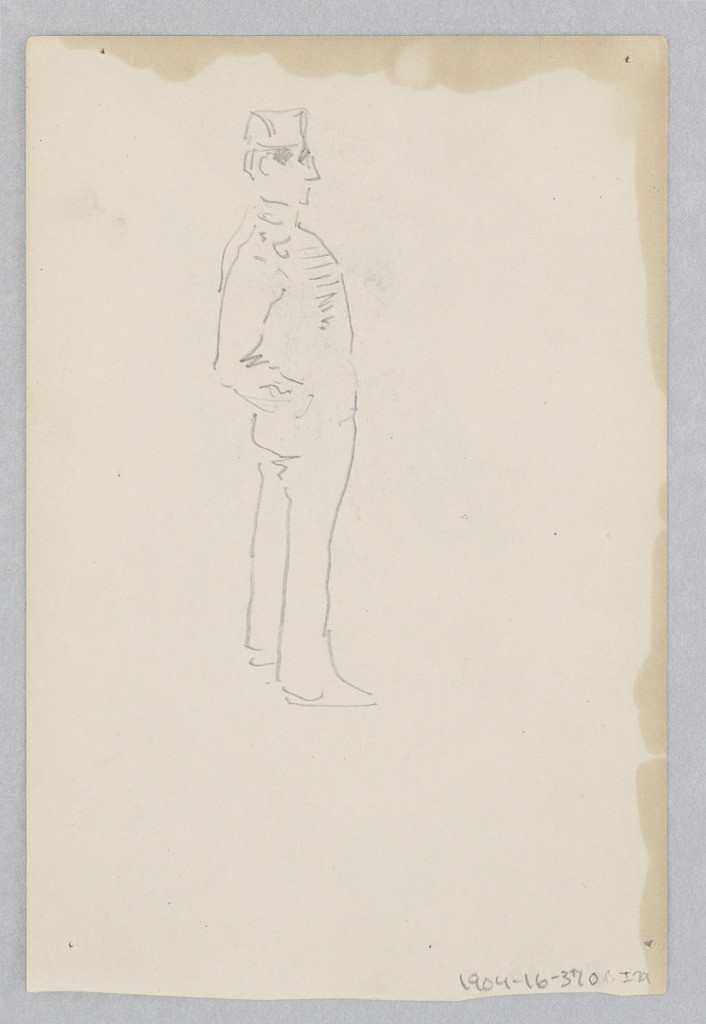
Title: Man
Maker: Robert Frederick Blum, American, 1857–1903
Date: n.d.
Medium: Graphite on wove paper
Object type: Drawing
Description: Recto: Sketch of a male figure in uniform; Verso, Partial sketch of a group of figures.